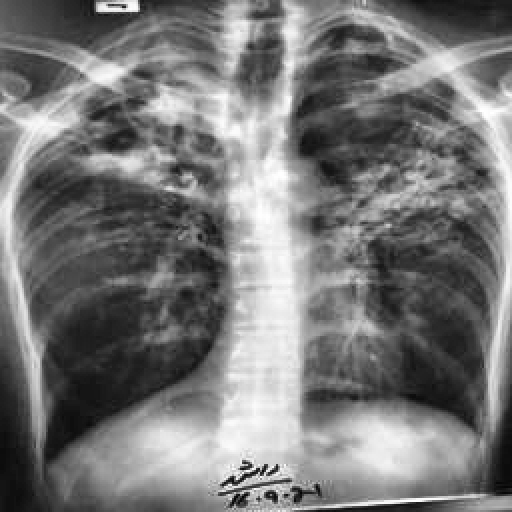
Finding: TUBERCULOSIS